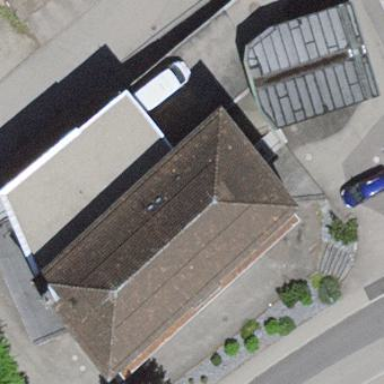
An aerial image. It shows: Building.